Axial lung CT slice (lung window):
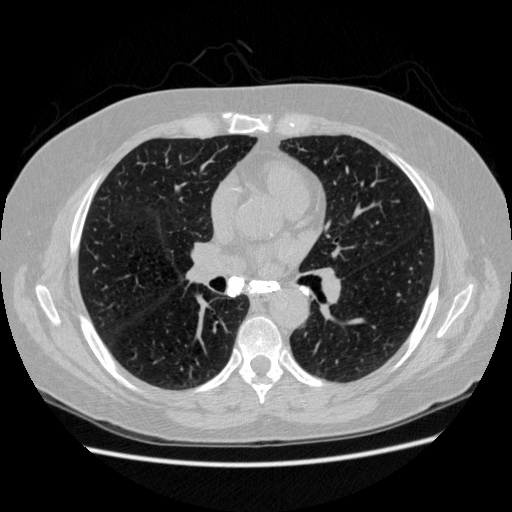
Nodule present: no